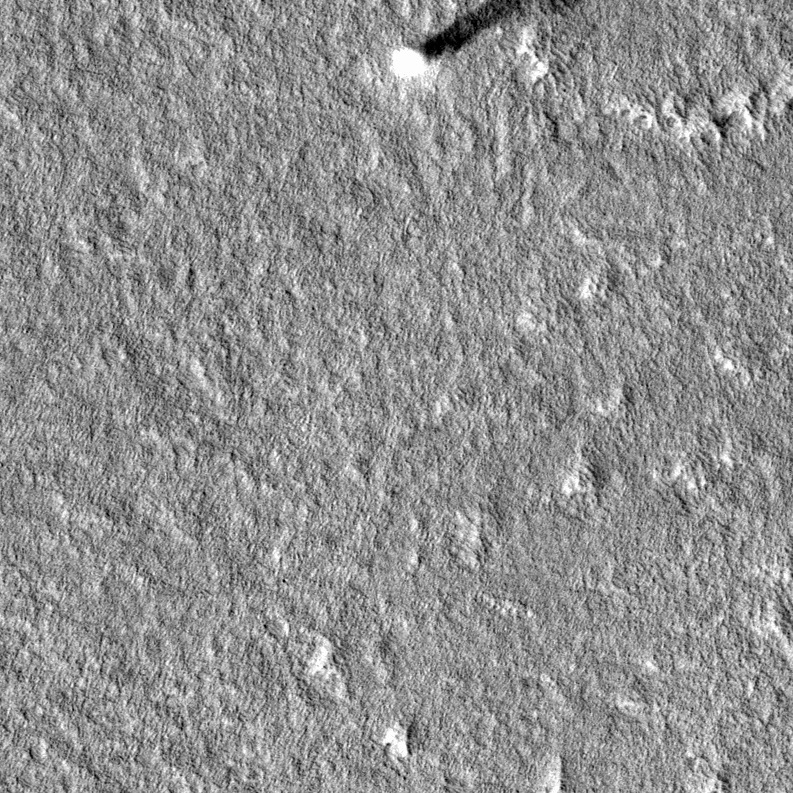
Label: dustdevil